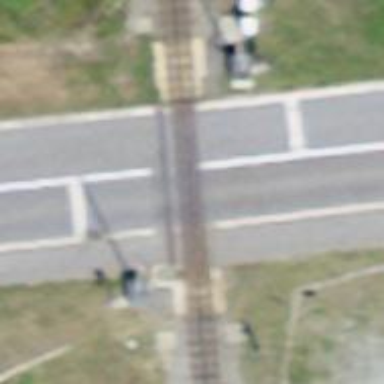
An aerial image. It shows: Level crossing with full barriers and lights.